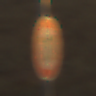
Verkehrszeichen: Geschwindigkeit120
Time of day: SunriseSunset
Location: Outdoor (Nature)
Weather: Clear
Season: NotSpecified
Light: Natural